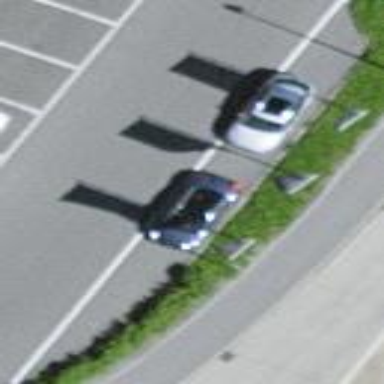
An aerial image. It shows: Parking space.